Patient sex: M
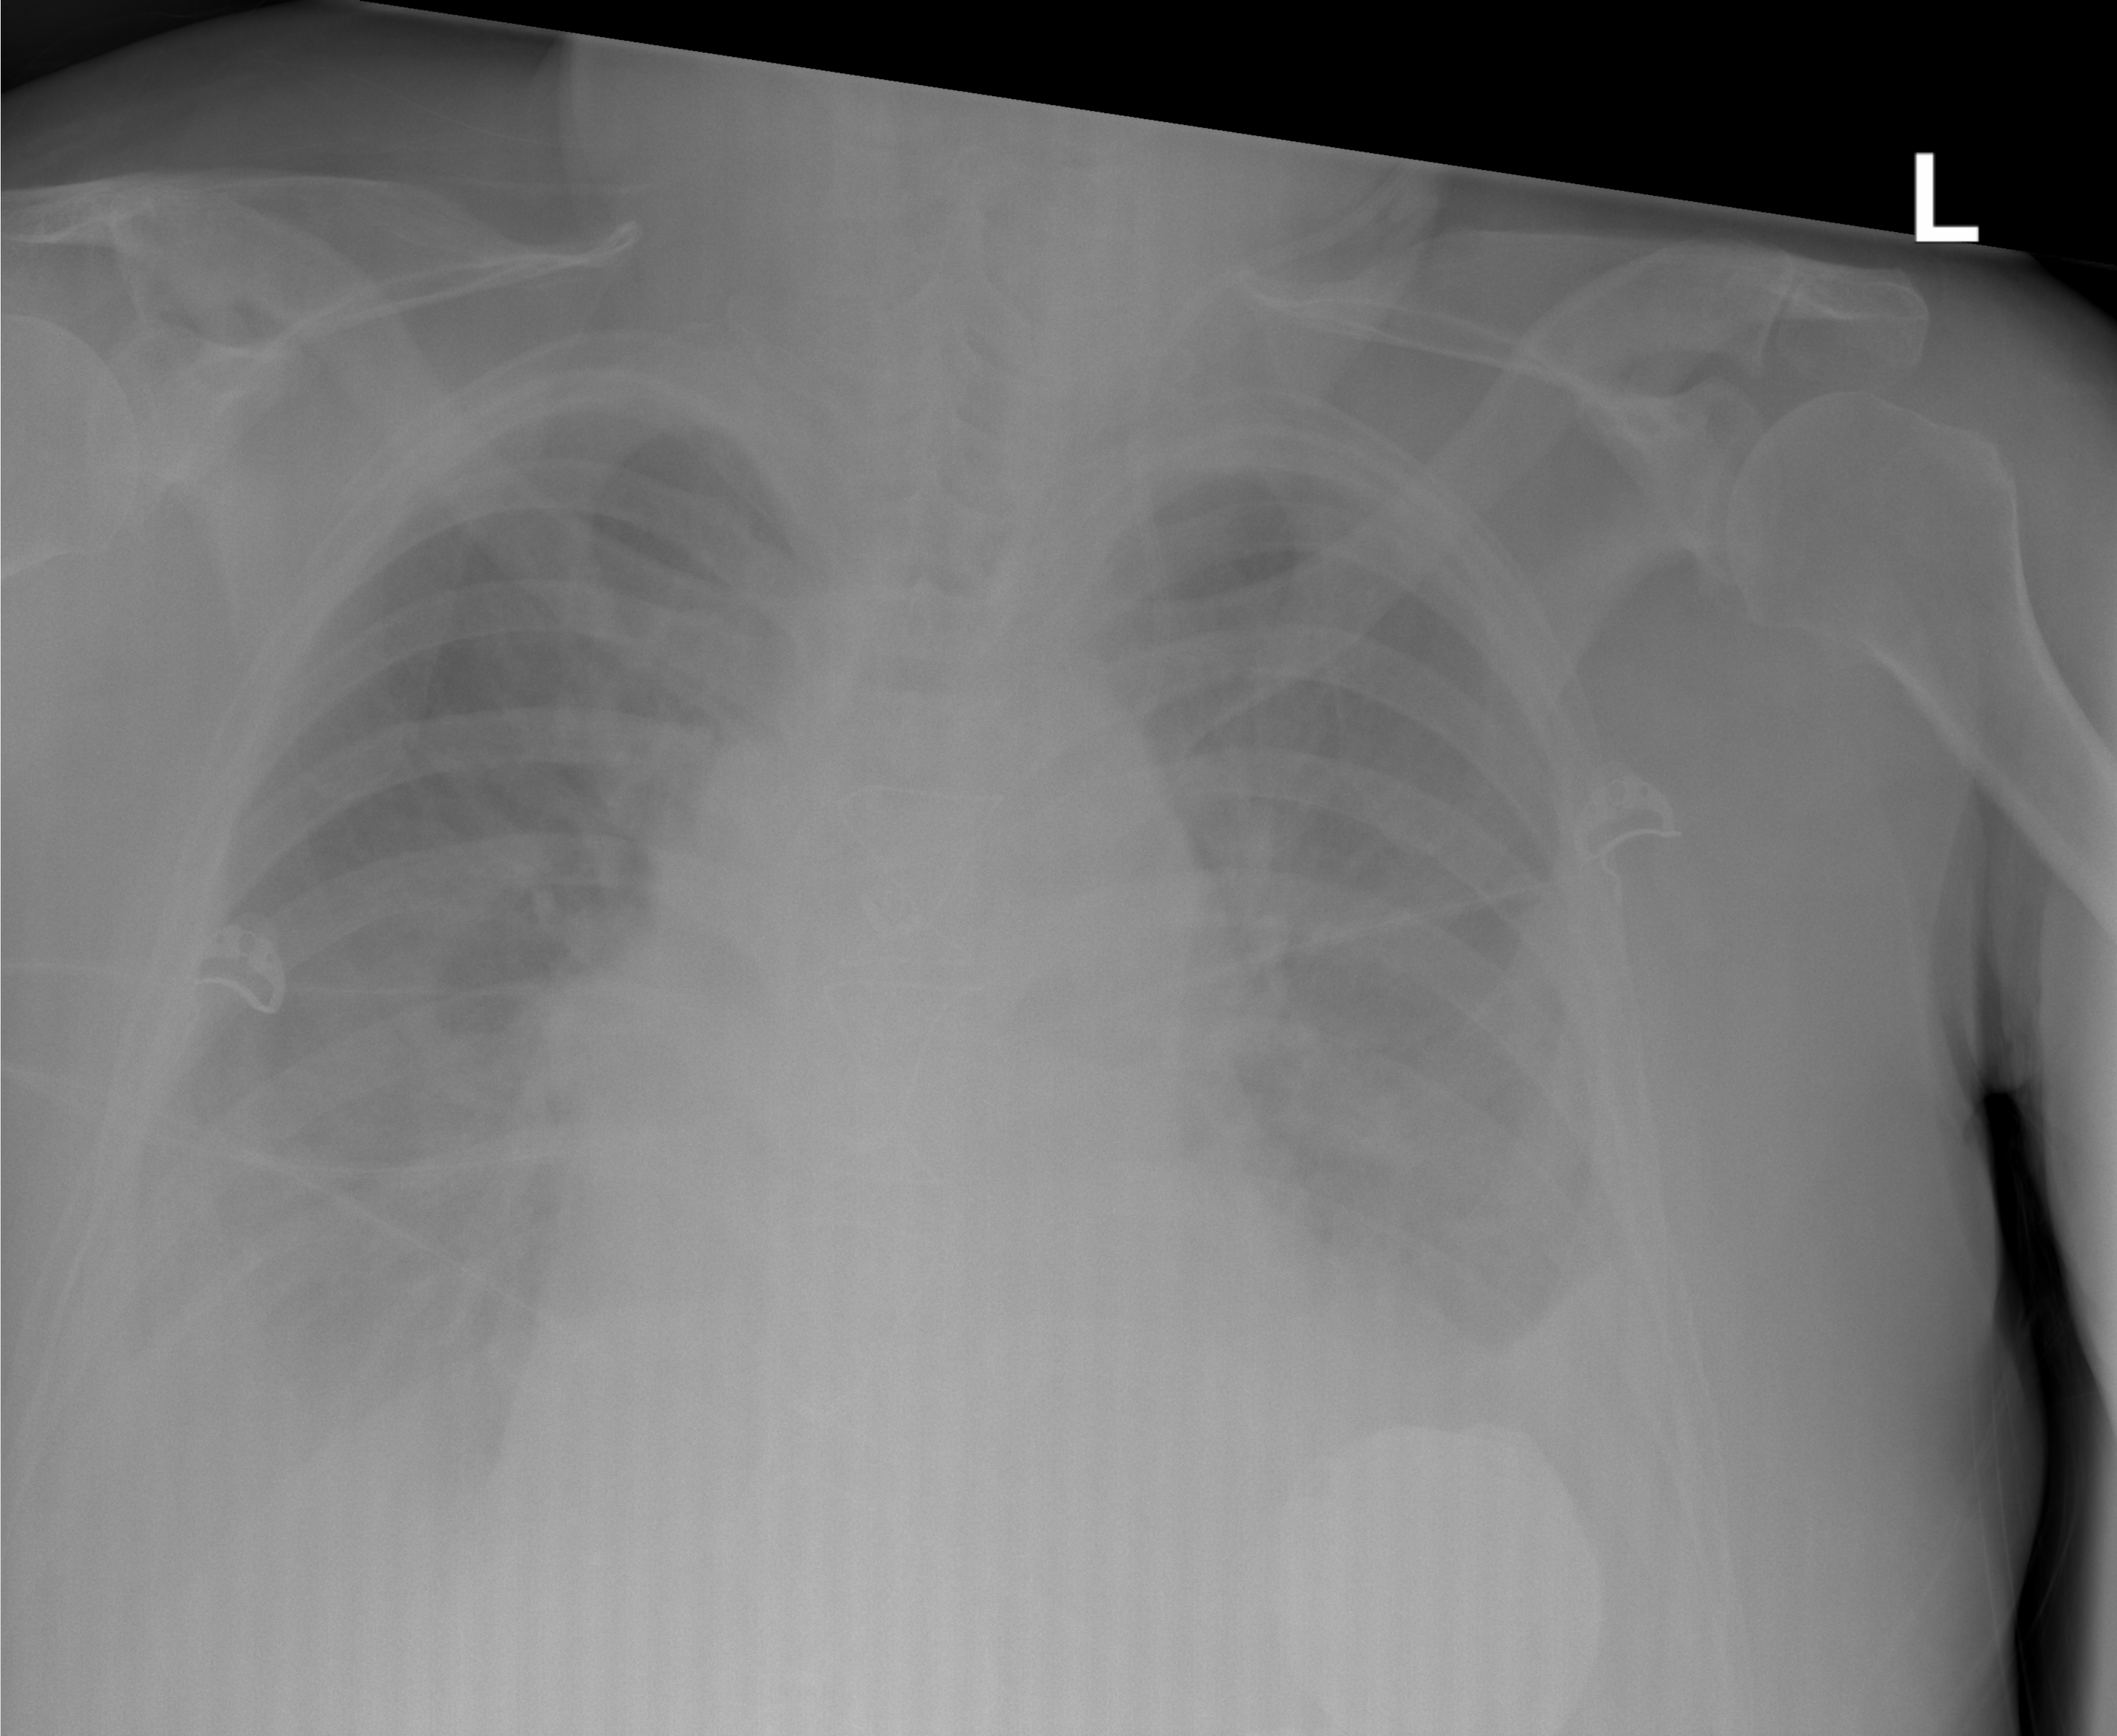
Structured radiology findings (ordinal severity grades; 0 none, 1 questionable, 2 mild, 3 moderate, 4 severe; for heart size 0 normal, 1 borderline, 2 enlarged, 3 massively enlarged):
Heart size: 2
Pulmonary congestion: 3
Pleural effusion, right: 3
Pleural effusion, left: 3
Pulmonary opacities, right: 2
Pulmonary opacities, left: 2
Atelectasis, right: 2
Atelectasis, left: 2